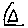
Label: triangle